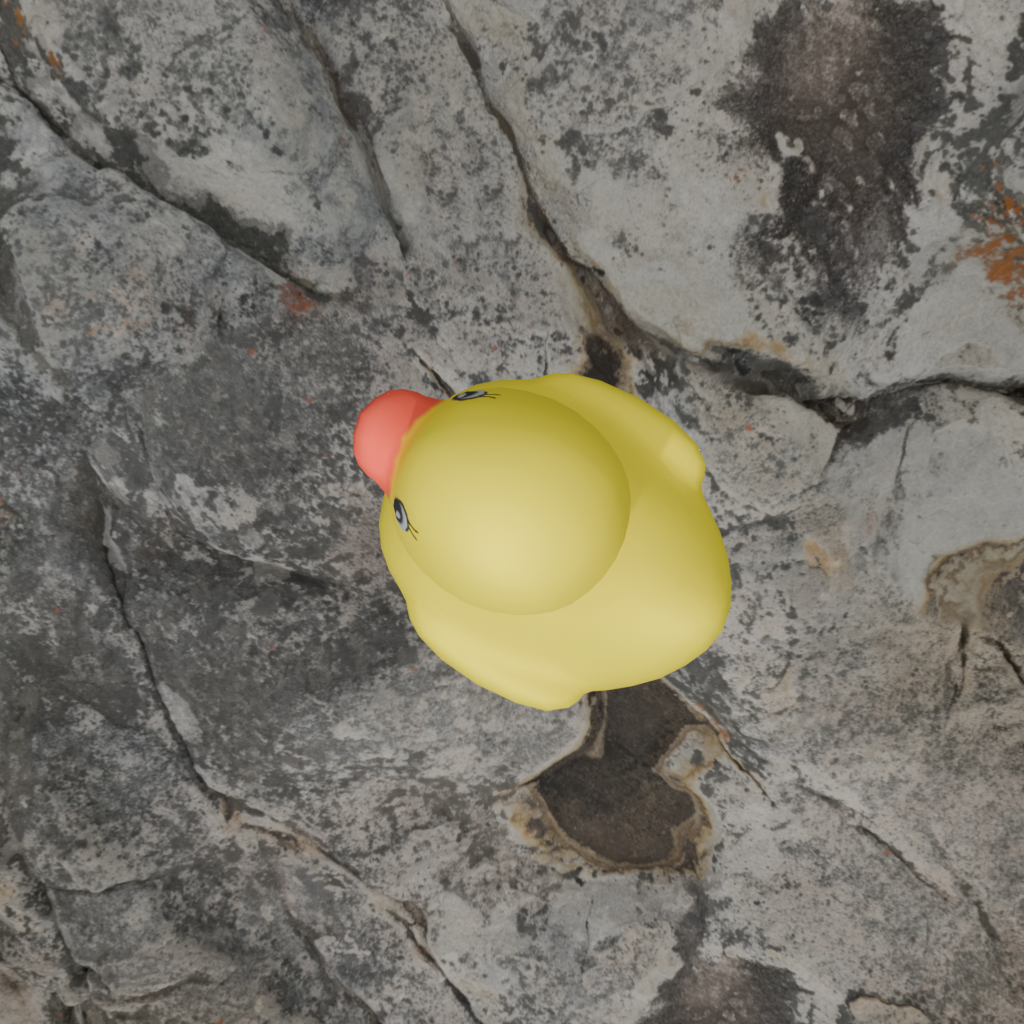
an image of a yellow rubber duck seen from <top> rocky landscape with a cloudy view of the sea.